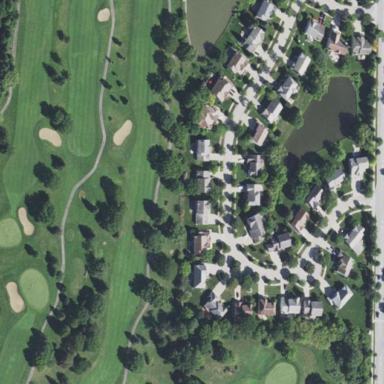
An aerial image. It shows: Area with grass used as rough in golf course.